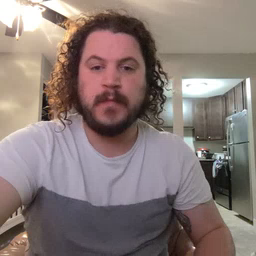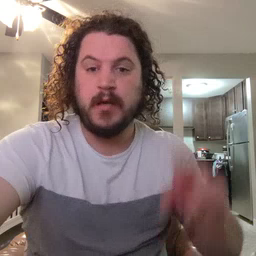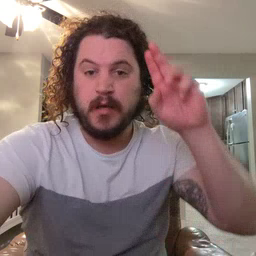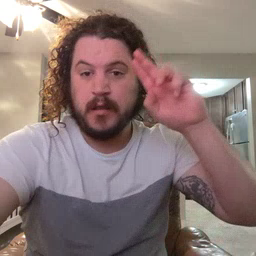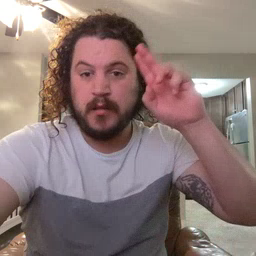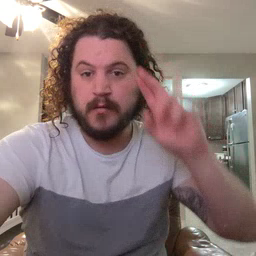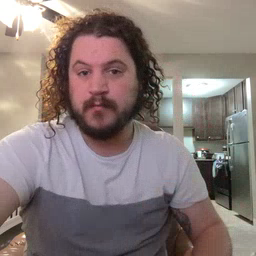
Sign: uncle